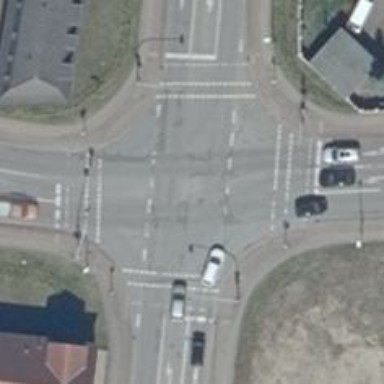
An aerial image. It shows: Road with traffic signals for signaling.